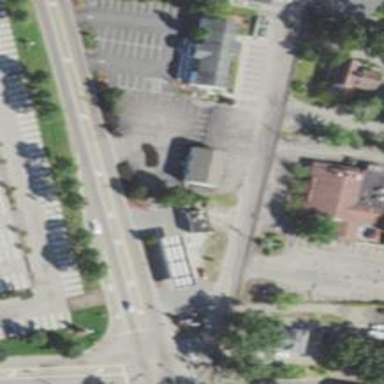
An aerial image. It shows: Convenience shop.